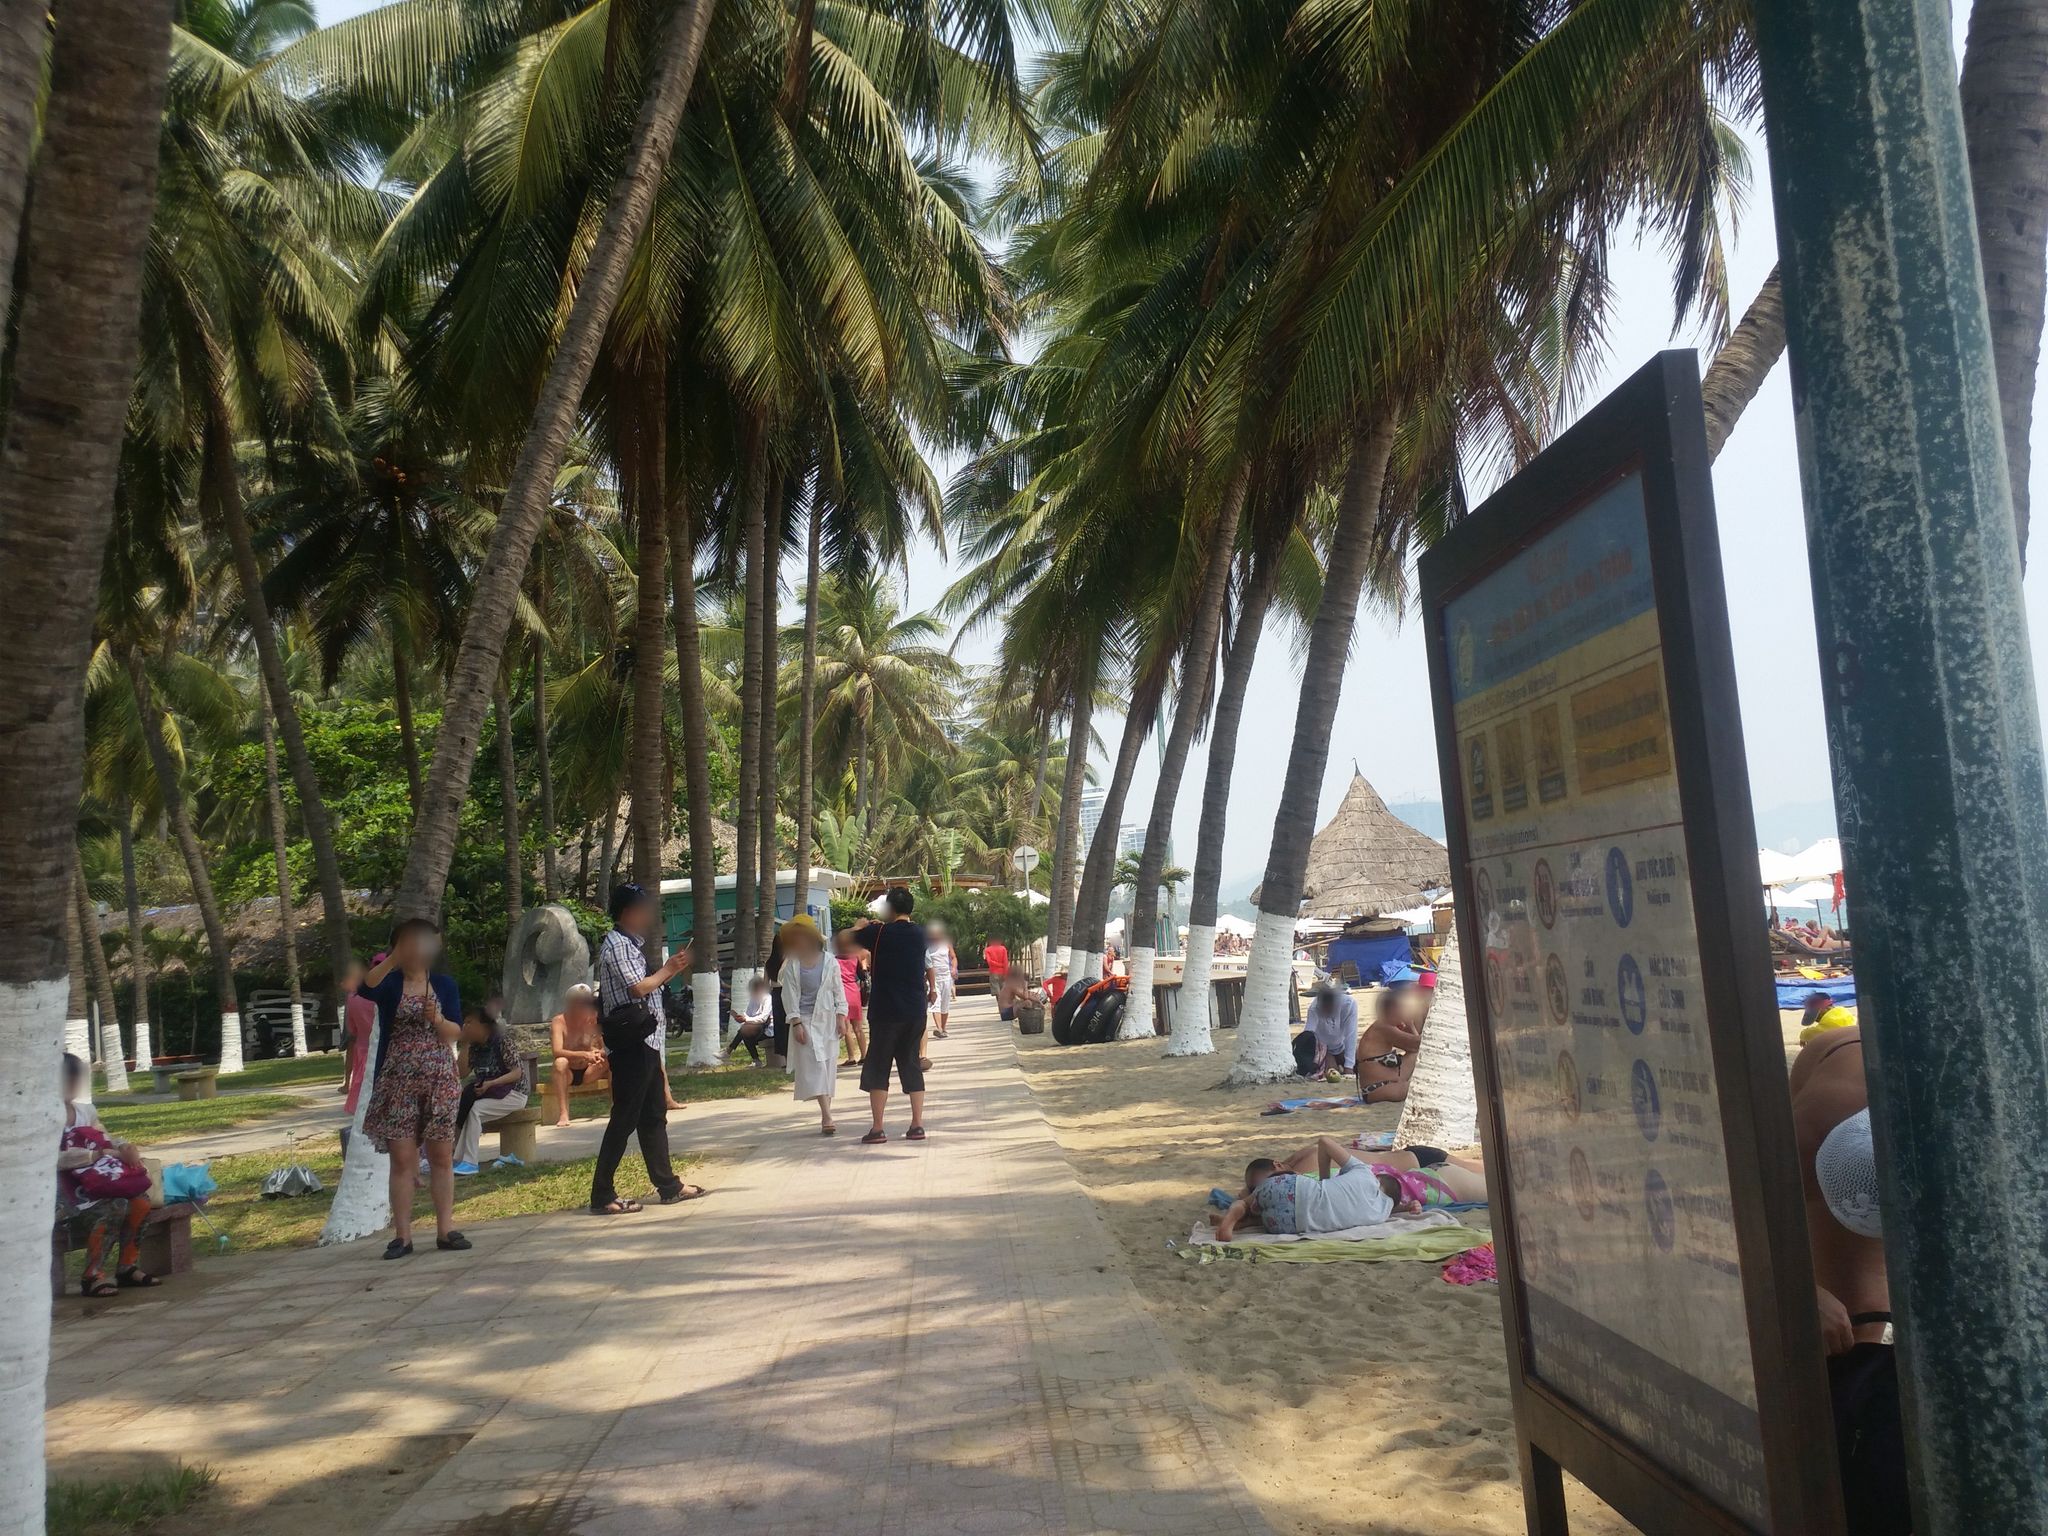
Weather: clear
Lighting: day
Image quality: slightly poor
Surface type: walking surface
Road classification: track
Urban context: urban centre
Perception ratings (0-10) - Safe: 2.96, Lively: 7.34, Beautiful: 8.03, Boring: 3.58, Depressing: 3.31, Wealthy: 4.46